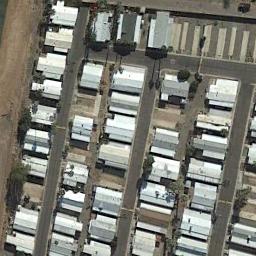
Label: residential